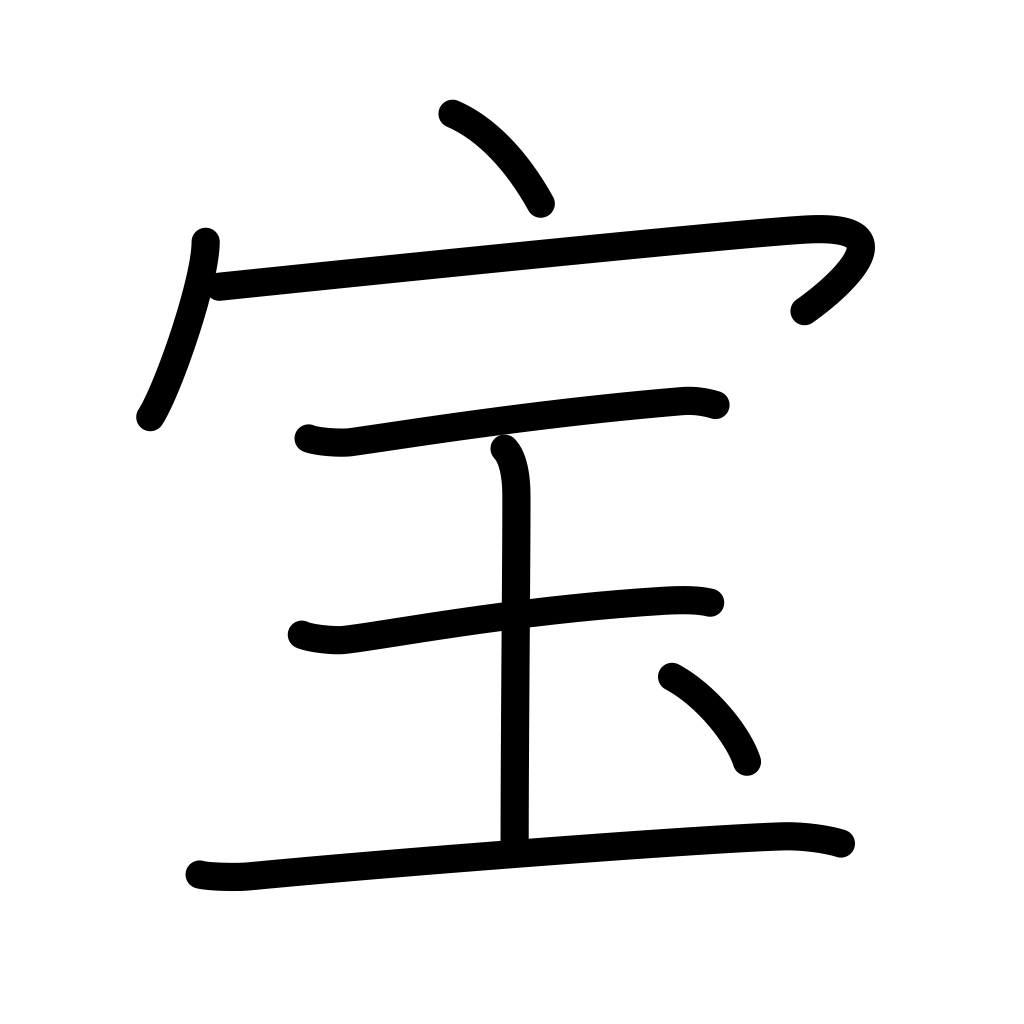
Meaning: treasure, wealth, valuables